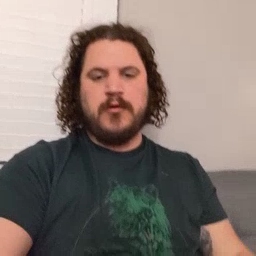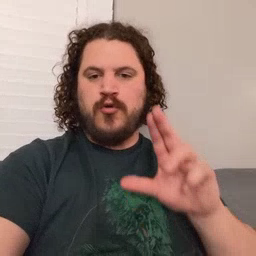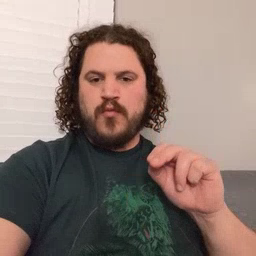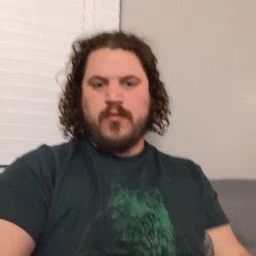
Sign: no